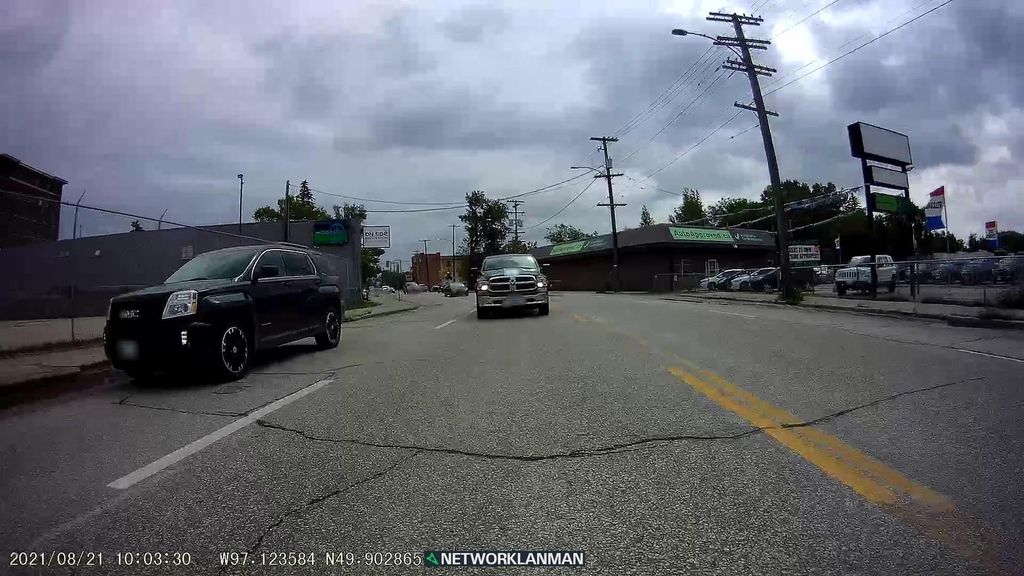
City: winnipeg